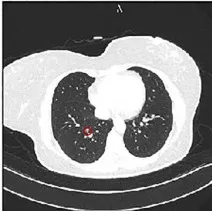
Chest computerized tomography (CT). (A-C) Chest CT image before the first video-assisted thoracoscopic right upper wedge resection and right lower segmentectomy. (B) A mGGN of 10 mm x 8 mm in the posterior basal segment of the right lung, marked by a red circle.
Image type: radiology (ct)